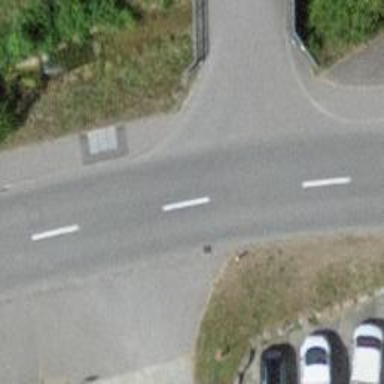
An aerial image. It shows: Tertiary road with asphalt surface.